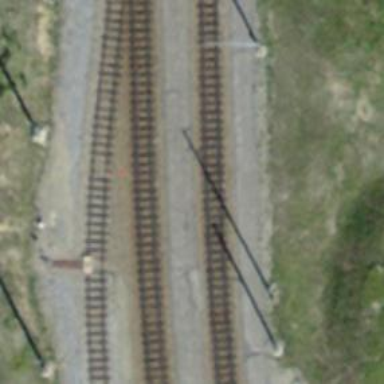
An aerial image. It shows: Narrow gauge railway siding with one track. The railway line is electrified with contact line.